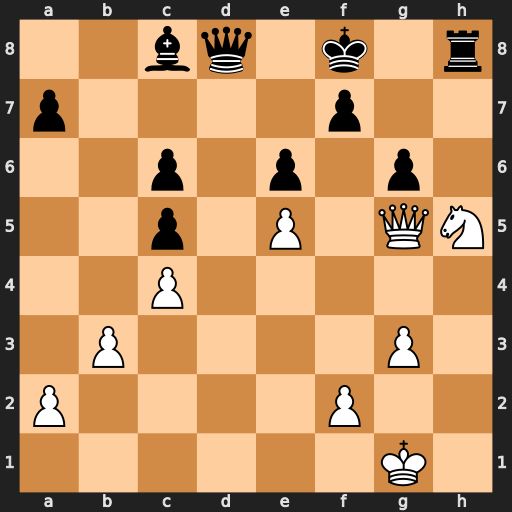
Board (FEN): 2bq1k1r/p4p2/2p1p1p1/2p1P1QN/2P5/1P4P1/P4P2/6K1
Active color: w
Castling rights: -
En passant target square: -
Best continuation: Qxd8#